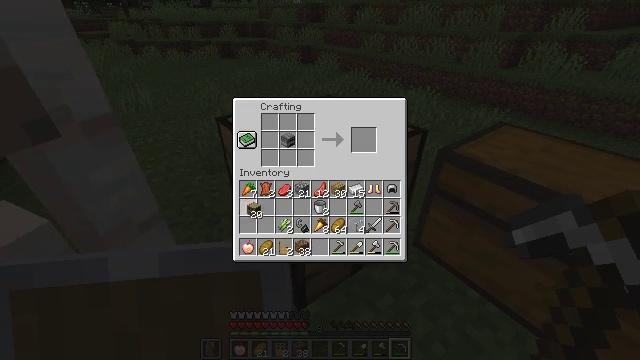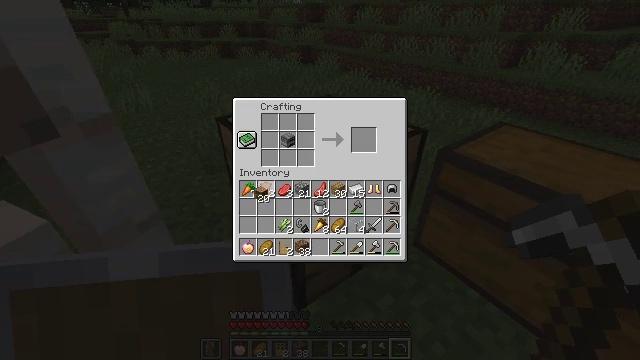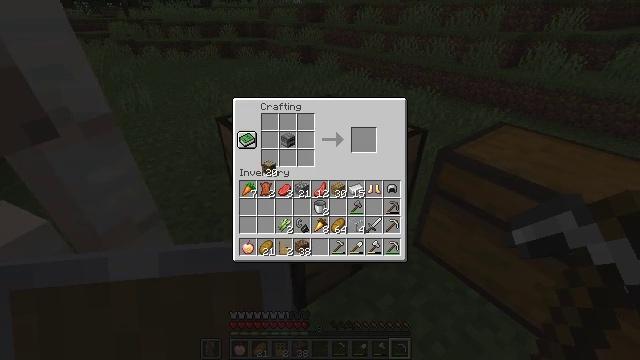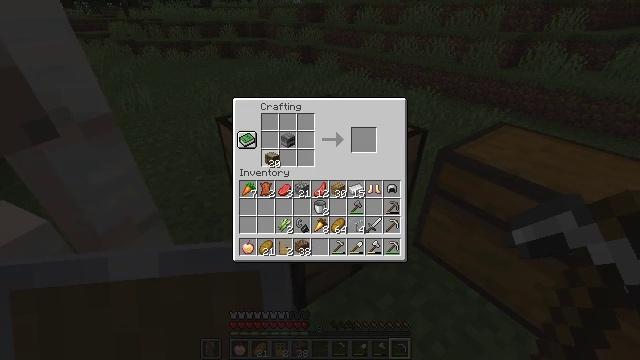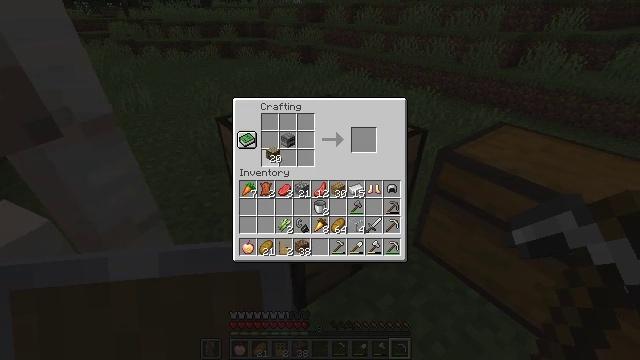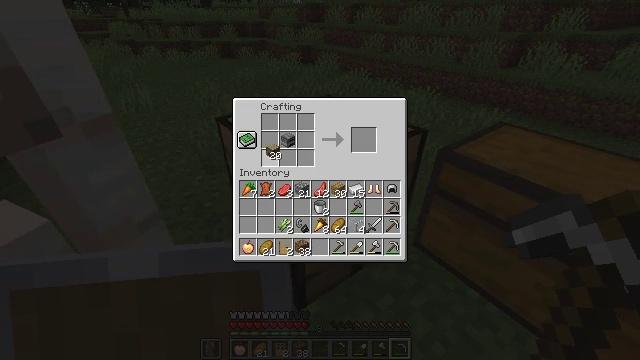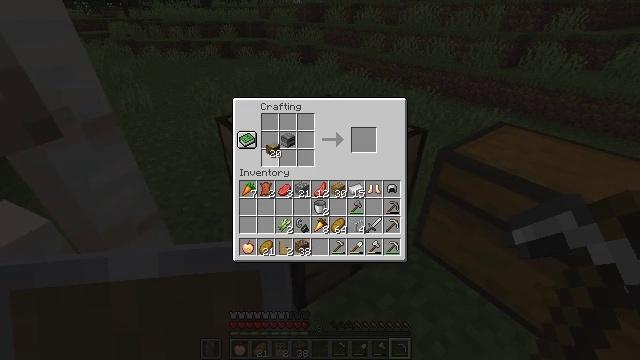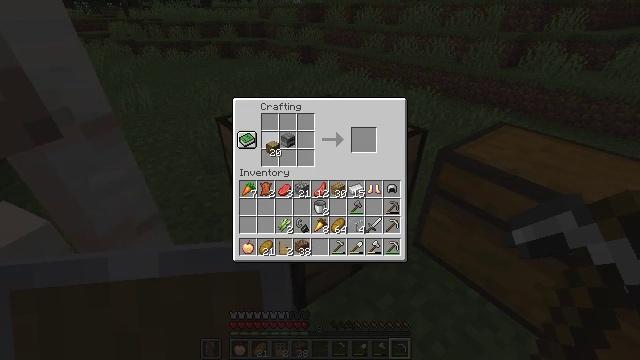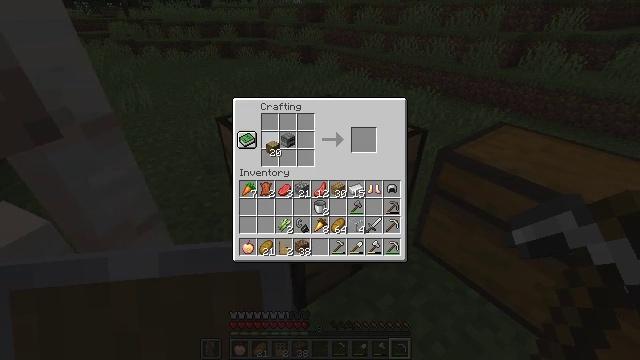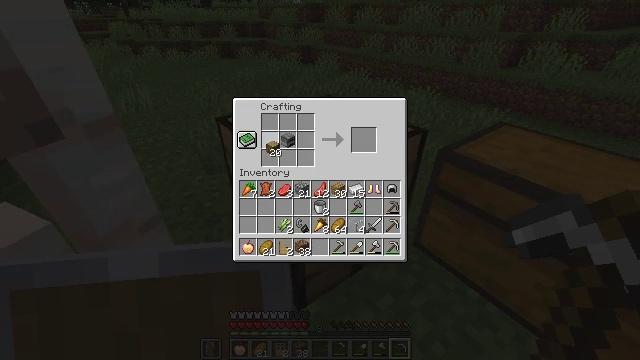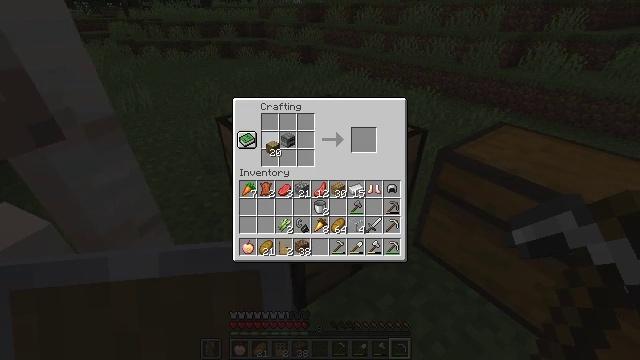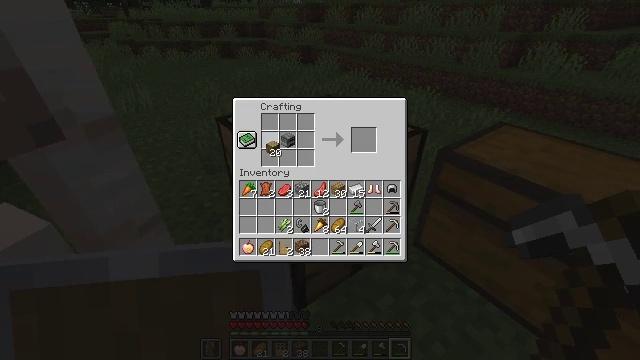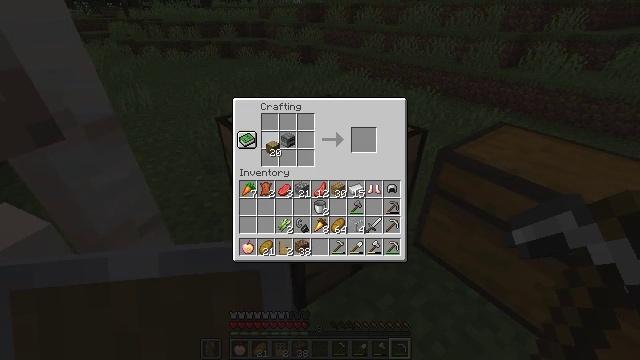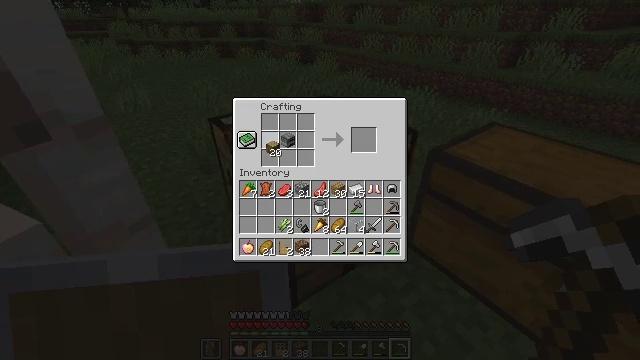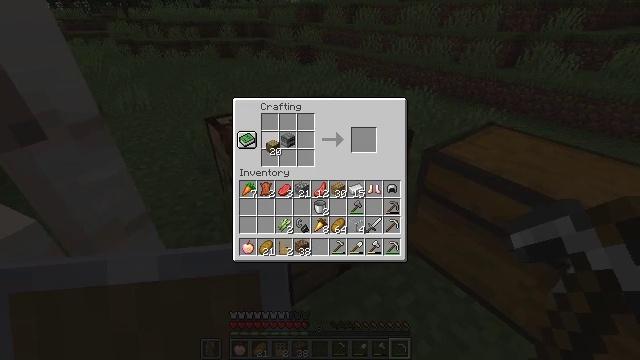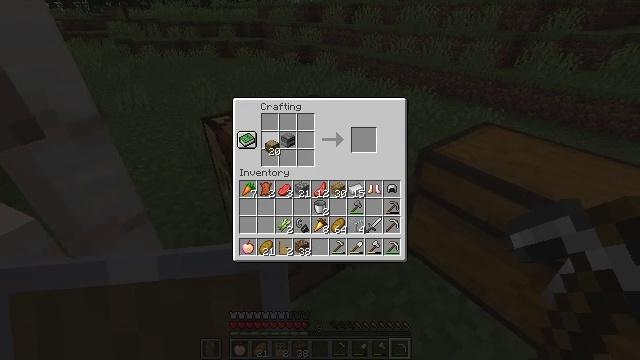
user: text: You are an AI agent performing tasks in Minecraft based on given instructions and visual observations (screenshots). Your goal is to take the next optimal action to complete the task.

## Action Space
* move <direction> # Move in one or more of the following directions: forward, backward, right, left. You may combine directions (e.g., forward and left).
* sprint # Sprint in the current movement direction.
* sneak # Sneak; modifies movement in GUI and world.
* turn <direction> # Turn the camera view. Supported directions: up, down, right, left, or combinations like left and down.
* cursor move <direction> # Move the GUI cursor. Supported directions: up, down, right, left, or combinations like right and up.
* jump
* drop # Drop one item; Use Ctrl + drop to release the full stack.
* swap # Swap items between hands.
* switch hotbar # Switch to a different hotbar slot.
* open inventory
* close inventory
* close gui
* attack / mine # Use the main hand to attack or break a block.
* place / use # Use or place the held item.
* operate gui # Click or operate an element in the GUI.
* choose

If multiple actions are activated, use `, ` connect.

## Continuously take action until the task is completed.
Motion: motion action
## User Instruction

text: Combine the materials to craft a smoker.
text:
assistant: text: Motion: cursor move right and up
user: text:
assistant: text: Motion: cursor move right and up
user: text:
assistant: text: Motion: cursor move up
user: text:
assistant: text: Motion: no_op
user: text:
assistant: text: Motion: no_op
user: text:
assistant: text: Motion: no_op
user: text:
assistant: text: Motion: no_op
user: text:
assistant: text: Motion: no_op
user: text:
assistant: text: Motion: no_op
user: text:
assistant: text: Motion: no_op
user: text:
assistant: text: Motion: no_op
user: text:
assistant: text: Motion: no_op
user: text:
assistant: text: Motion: no_op
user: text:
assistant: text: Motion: no_op
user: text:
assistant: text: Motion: choose
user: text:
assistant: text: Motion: choose
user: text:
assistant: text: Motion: no_op
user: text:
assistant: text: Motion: cursor move down
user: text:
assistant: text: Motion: no_op
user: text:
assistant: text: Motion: no_op
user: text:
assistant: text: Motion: no_op
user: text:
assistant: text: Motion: no_op
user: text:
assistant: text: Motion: no_op
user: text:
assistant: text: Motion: choose
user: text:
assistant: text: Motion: choose
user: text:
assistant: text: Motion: cursor move up
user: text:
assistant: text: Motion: cursor move up
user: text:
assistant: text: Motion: no_op
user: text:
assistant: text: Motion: no_op
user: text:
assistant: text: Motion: no_op